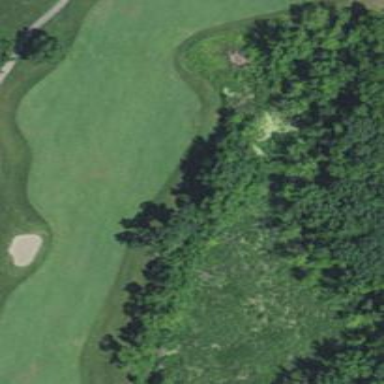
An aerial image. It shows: Grassy area designated as golf fairway.